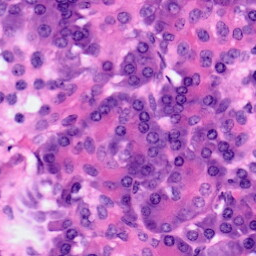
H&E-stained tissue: Pancreatic